Question: after loading a file into my QTreeWidget, the rows are growing higher than bevor.
How can I avoid this behavior?
Here is my application:

The bottom QTreeWidget has the same settings as the one above.
Here is the loading function of a csv file:
'''
void MainWindow::openCSV()
{
if(!arffRead)
{
QMessageBox msgBox;
msgBox.setIcon(QMessageBox::Warning);
msgBox.setText("You have to open the .arff file at first.");
msgBox.exec();
return;
}
QFileDialog dialog(this);
dialog.setFileMode(QFileDialog::ExistingFile);
dialog.setNameFilter(tr("CSV (*.csv)"));
dialog.setViewMode(QFileDialog::Detail);
QString fileName;
QString buffer;
if (dialog.exec() == QFileDialog::Accepted)
{
fileName = dialog.selectedFiles()[0];
QFile file(fileName);
if (!file.open(QIODevice::ReadOnly | QIODevice::Text))
{
cout << "Error opening " + fileName.toStdString() + "." << endl;
}
gameTable->clear();
QVector<QStringList> csvFile;
while (!file.atEnd())
{
QString line(file.readLine());
QStringList tokens = line.split(",");
csvFile.push_back(tokens);
}
if(distanceTable->topLevelItemCount() != csvFile.size())
{
QMessageBox msgBox;
msgBox.setIcon(QMessageBox::Warning);
msgBox.setText("Your files have different numbers of lines.");
msgBox.exec();
return;
}
for(int i=0; i<distanceTable->topLevelItemCount();i++)
{
for(int j=0; j<csvFile.size(); j++)
{
if(distanceTable->topLevelItem(i)->text(1) == csvFile.at(j).at(0))
{
QTreeWidgetItem* item = new QTreeWidgetItem;
item->setText(0, QString::number(i+1));
item->setText(1, csvFile.at(j).at(0));
item->setText(2, csvFile.at(j).at(2));
QString strategy = csvFile.at(j).at(3);
for(int k=4;k<csvFile.at(j).size();k++)
{
strategy += " " % csvFile.at(j).at(k);
}
item->setText(3, strategy);
gameTable->insertTopLevelItem(i,item);
break;
}
}
}
gameTable->resizeColumnToContents(3);
}
}
'''
and here as an example one shortened line from my csv file:
'''
1,Zerg,lose,Train Drone,3,Train Overlord,37,Train Drone,44,Build Spawning,80, (...)
'''
I concatenate all data from the third field on in the csv file.
I want all the data in the same order, so I grab the GameId from the distanceTable and insert then the data from the csv file.
Thanks in advance!
Tobias
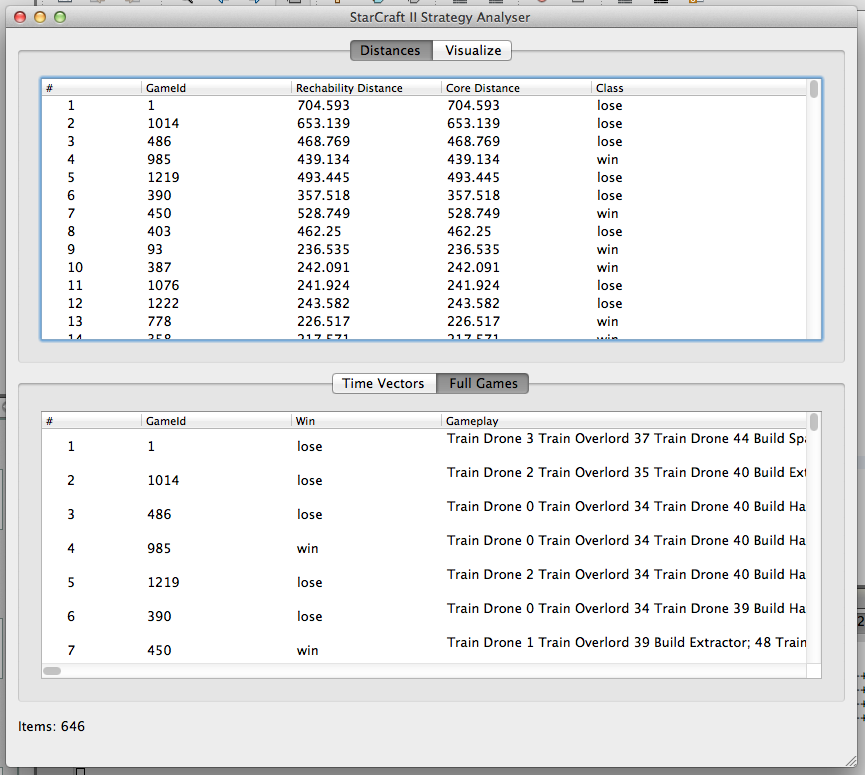
Answer: Thanks to johnathon and AJG85!
A simple trimmed() did the trick. I don't know why I didn't think about that by my self.
'''
QString strategy = csvFile.at(j).at(3);
for(int k=4;k<csvFile.at(j).size();k++)
{
strategy += " " % csvFile.at(j).at(k);
}
strategy = strategy.trimmed();
item->setText(3, strategy);
'''